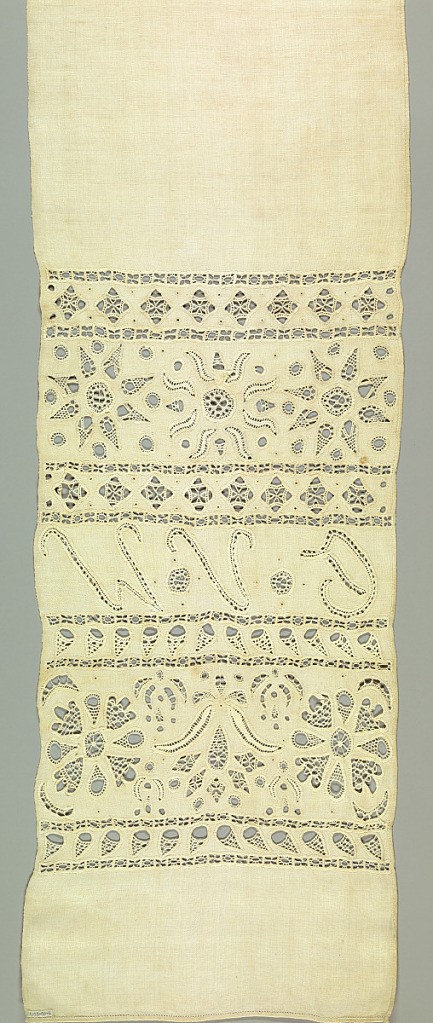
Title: Towel
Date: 19th century
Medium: linen Technique: cutwork and embroidery
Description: Long linen towel with broad decorated central area made up of wide and narrow cutwork and embroidery bands with floral or geometrical designs and one broad band with initials "M.A.D." Single row of three floral rosettes in same technique at bottom.